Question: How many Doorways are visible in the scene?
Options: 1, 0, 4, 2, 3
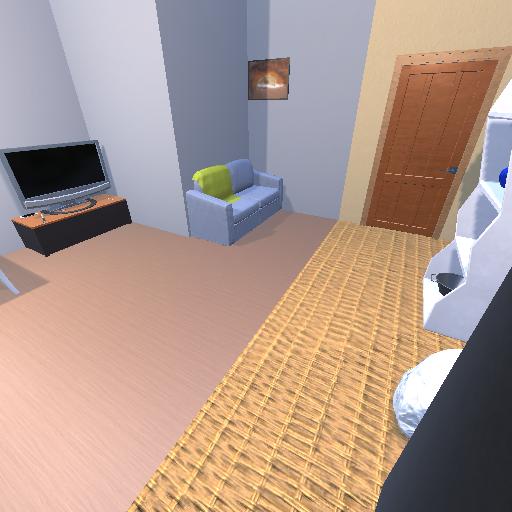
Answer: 1